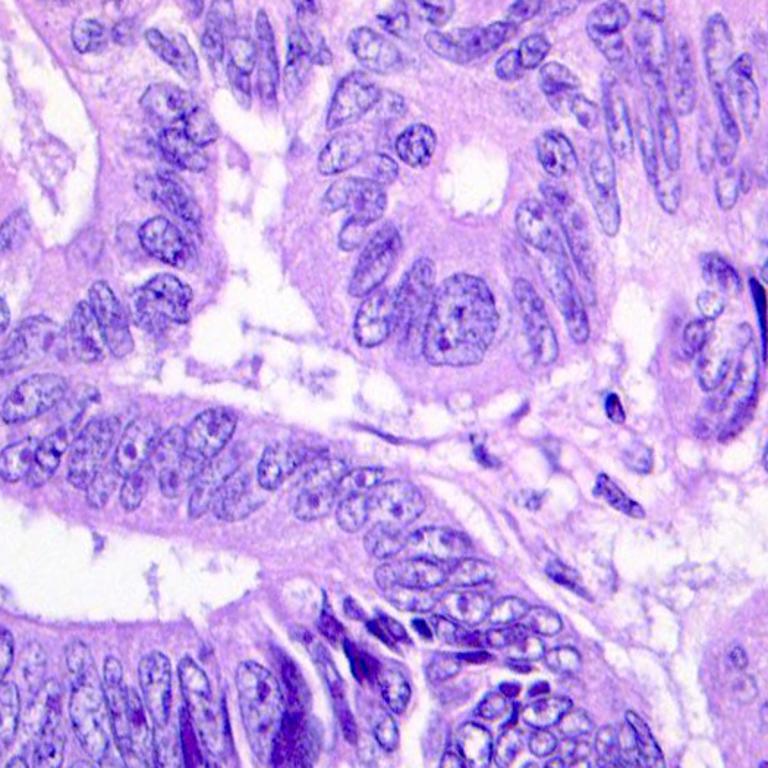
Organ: colon
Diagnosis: adenocarcinomas